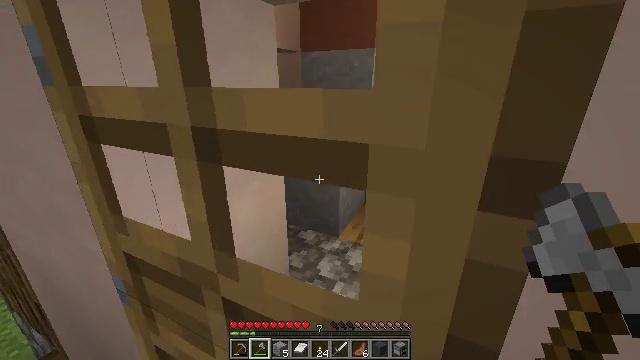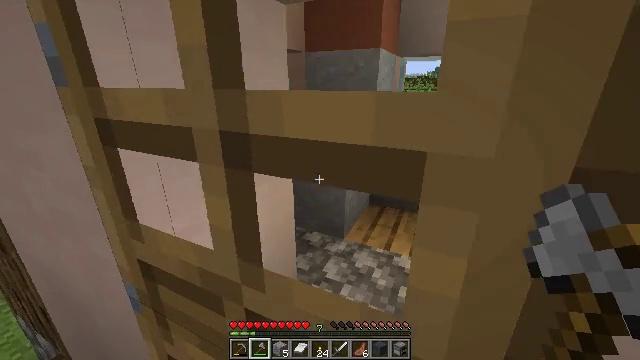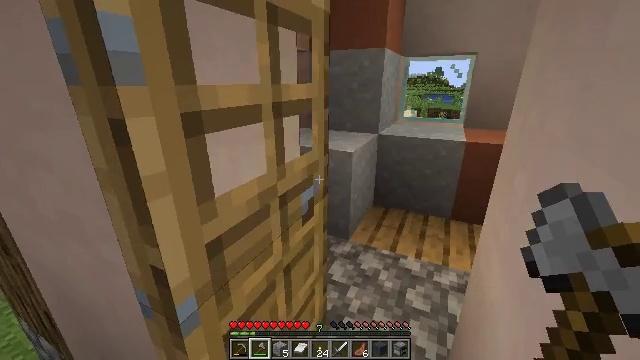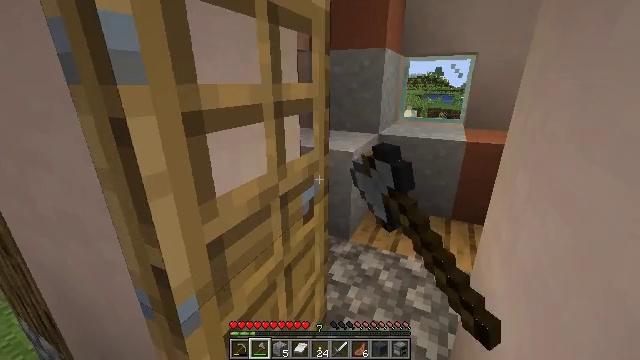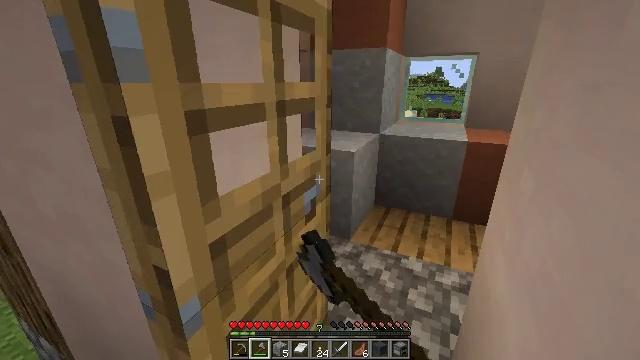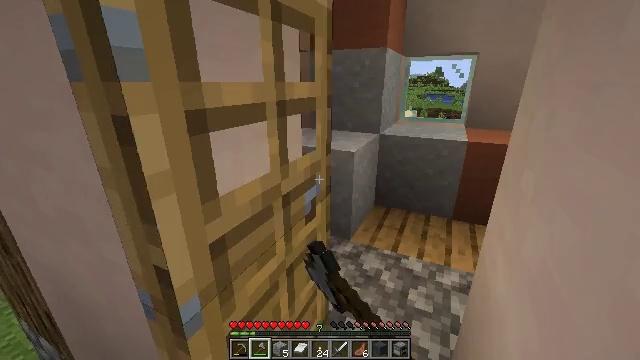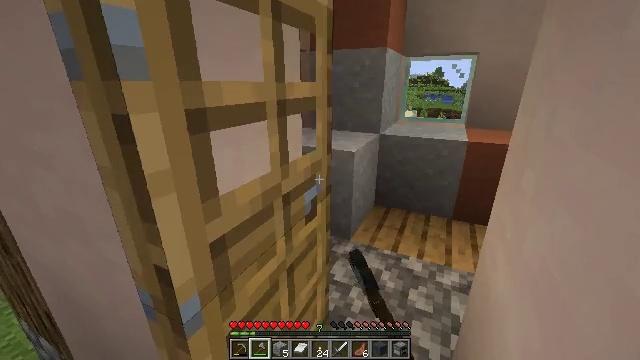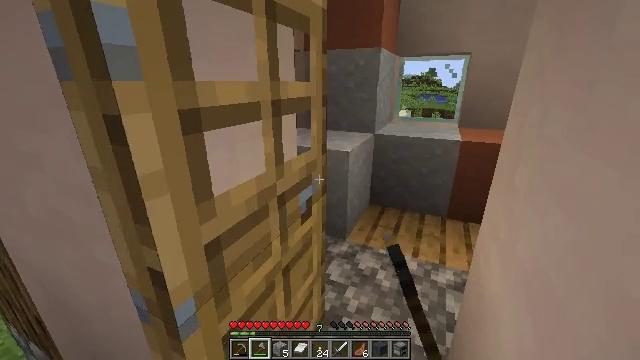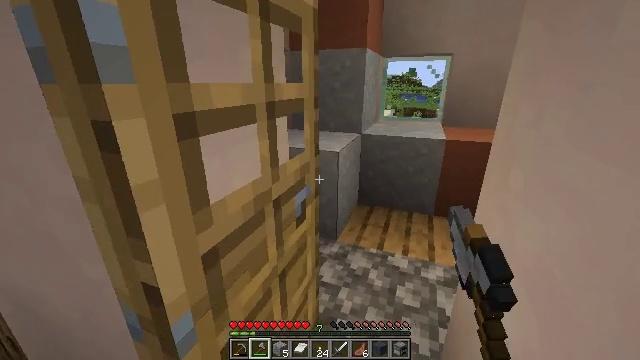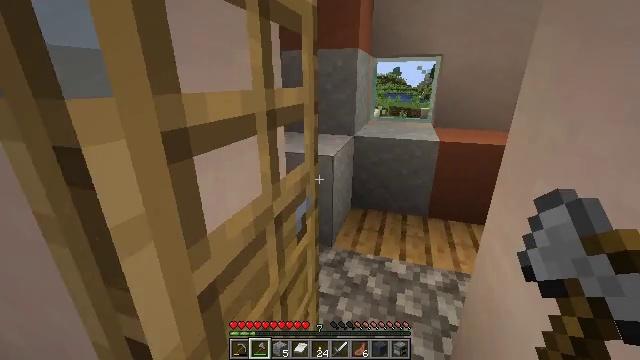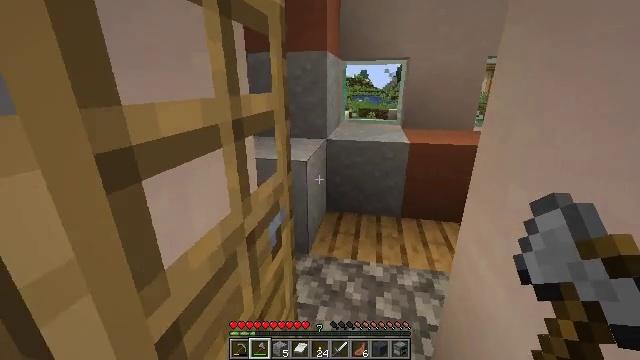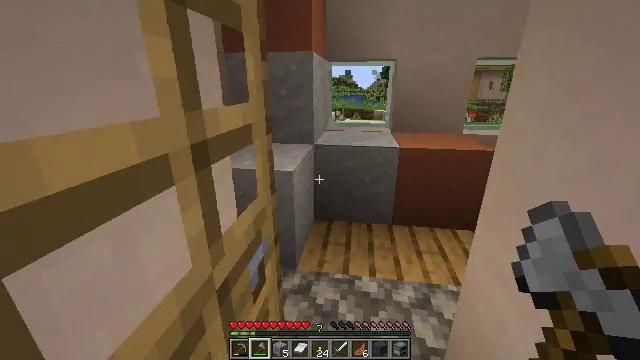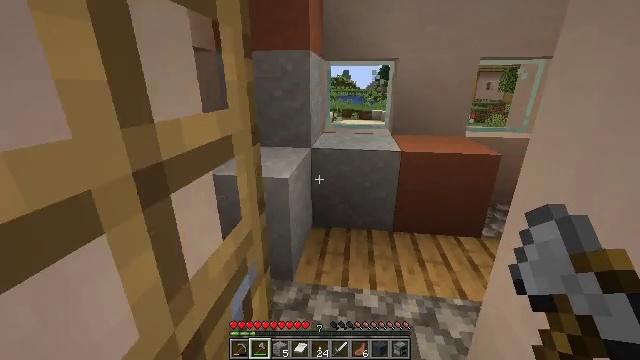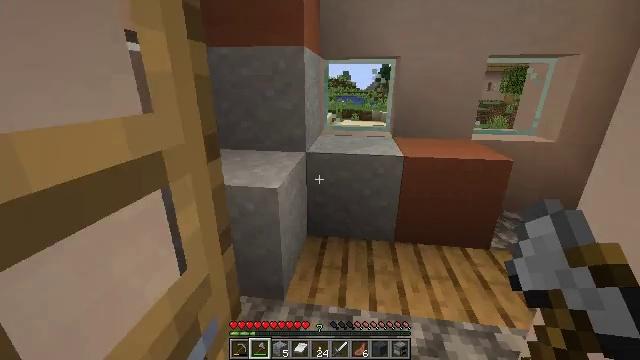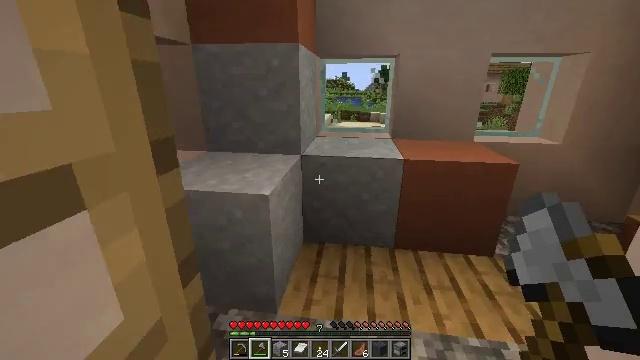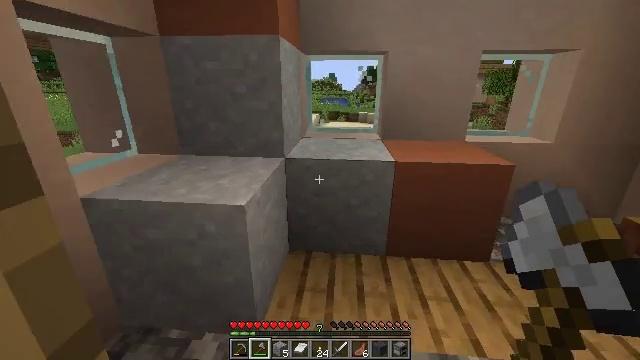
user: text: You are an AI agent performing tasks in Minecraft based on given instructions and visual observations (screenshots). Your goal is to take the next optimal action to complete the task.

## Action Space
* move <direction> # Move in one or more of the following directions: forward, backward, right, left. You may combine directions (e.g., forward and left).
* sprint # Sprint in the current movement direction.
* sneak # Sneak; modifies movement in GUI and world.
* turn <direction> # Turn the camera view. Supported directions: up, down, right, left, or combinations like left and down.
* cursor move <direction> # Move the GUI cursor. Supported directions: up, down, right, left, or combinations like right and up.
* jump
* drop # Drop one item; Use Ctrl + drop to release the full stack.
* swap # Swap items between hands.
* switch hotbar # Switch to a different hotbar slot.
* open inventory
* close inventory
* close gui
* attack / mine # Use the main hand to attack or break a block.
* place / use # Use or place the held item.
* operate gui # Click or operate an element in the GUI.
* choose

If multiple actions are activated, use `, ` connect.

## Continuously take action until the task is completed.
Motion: motion action
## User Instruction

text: Gather clay blocks.
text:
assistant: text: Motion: no_op
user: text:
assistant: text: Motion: use / place
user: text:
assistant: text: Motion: use / place
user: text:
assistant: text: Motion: use / place
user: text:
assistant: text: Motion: no_op
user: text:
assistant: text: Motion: no_op
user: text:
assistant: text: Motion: move forward, turn right
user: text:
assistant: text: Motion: move forward, turn right
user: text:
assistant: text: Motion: move forward, turn right
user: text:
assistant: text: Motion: move forward, turn right
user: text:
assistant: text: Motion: move forward, turn right
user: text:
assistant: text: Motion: move forward
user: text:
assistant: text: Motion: move forward
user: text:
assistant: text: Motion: move forward
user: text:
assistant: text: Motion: move forward, turn right
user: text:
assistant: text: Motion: move forward, turn right
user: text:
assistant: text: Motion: move forward, turn right
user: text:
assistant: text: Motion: move forward, turn right
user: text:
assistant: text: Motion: move forward, turn right and down
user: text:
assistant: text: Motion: turn right and down
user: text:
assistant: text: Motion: turn right
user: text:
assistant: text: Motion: turn right and up
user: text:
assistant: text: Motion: no_op
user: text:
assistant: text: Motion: no_op
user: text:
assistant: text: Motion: no_op
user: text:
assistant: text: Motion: no_op
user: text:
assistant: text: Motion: no_op
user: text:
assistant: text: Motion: no_op
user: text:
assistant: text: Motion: move forward, turn left
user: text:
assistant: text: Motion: move forward, turn left